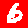
Digit: 6